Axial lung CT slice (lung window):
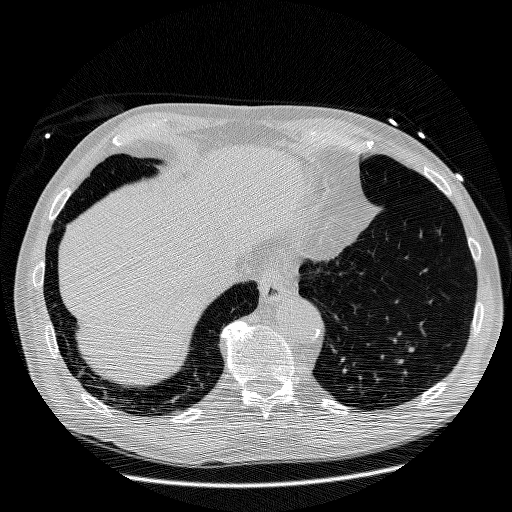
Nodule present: no